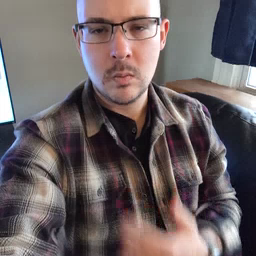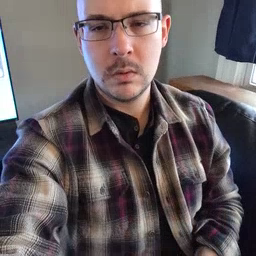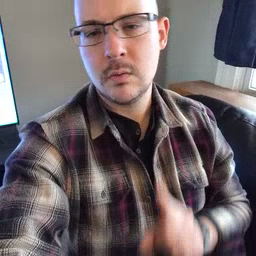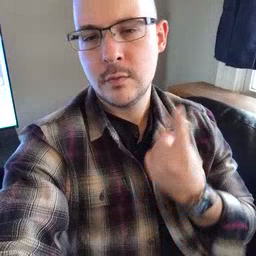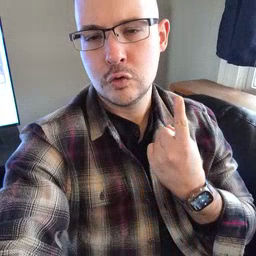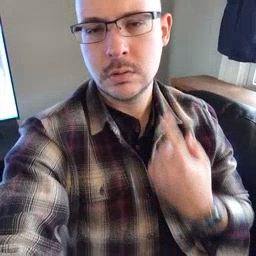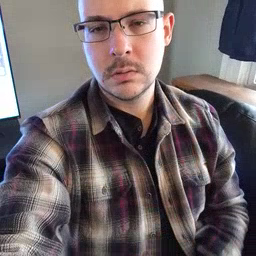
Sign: first